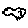
Label: bird